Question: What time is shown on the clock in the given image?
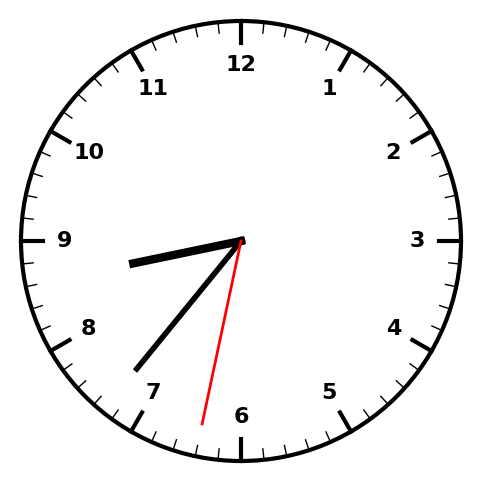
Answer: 08:36:32